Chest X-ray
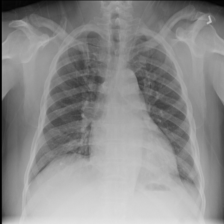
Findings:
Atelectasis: positive
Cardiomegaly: negative
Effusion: negative
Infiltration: negative
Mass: negative
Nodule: negative
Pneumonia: negative
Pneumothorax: negative
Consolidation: negative
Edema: negative
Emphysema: negative
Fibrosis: negative
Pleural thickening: negative
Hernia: negative